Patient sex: F
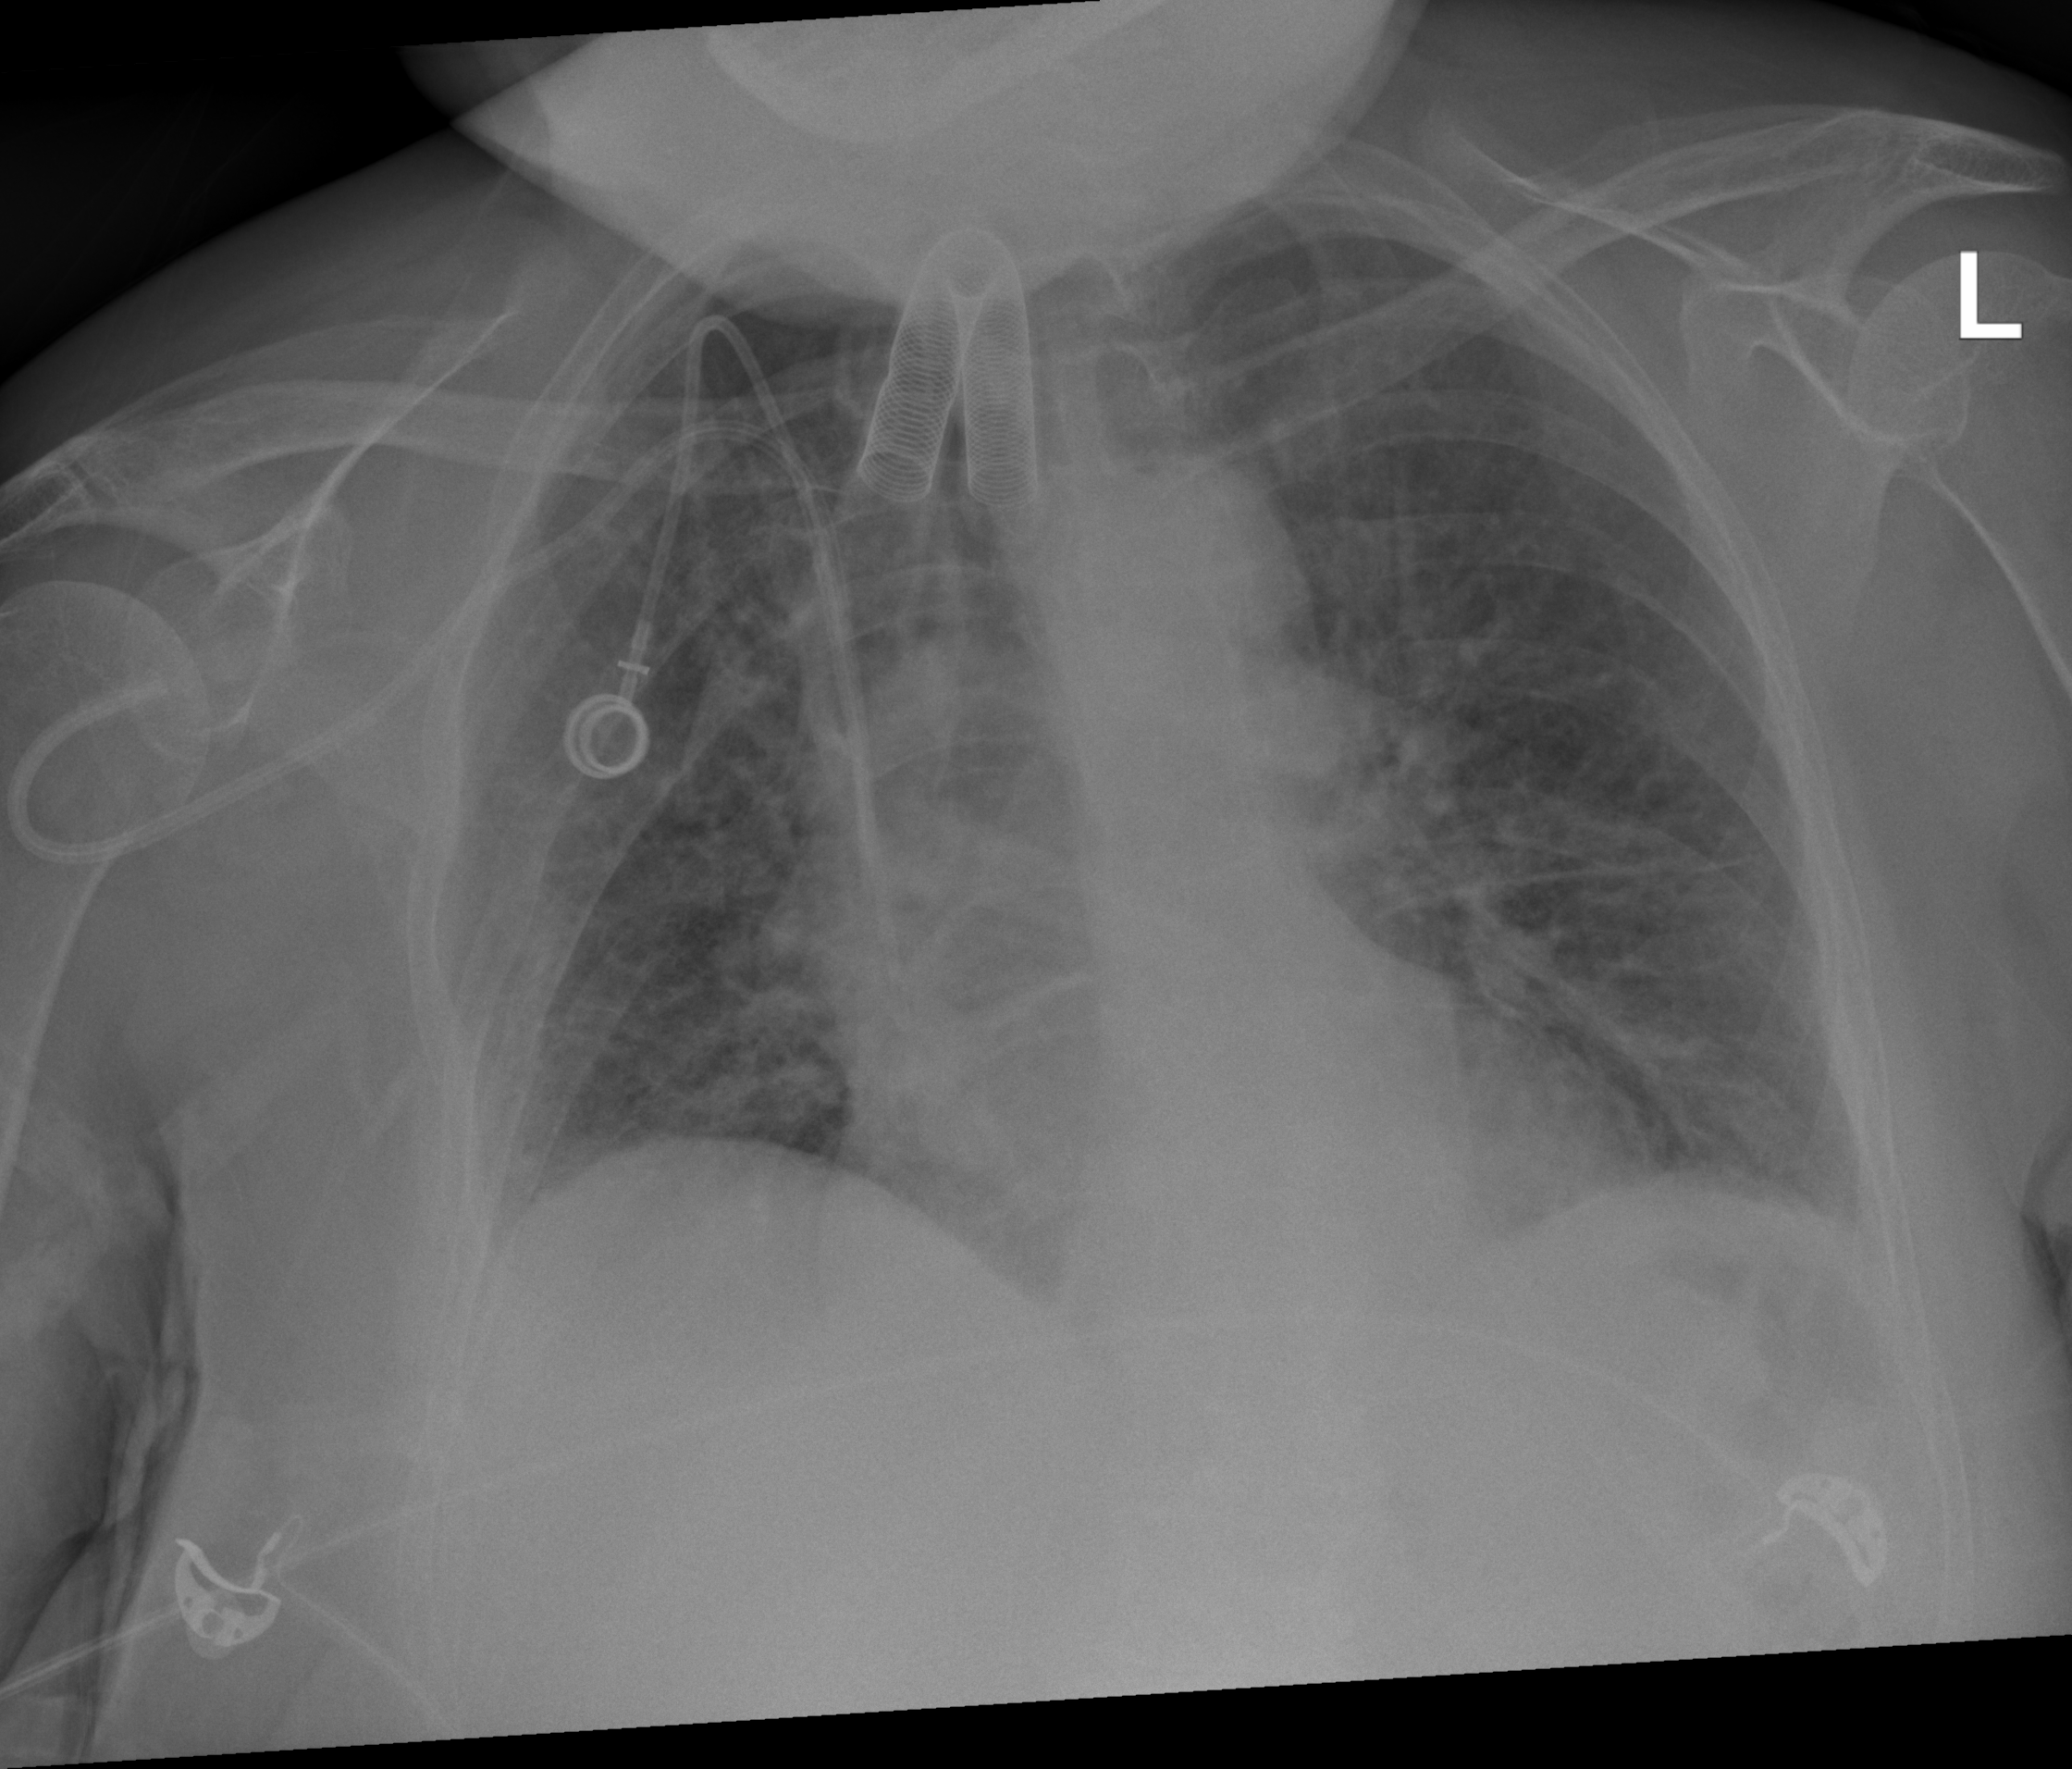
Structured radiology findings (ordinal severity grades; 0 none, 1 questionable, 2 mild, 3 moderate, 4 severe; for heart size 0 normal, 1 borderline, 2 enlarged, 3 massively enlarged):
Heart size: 1
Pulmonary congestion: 2
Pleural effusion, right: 1
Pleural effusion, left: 1
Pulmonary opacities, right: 0
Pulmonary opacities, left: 0
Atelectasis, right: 2
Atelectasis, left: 2